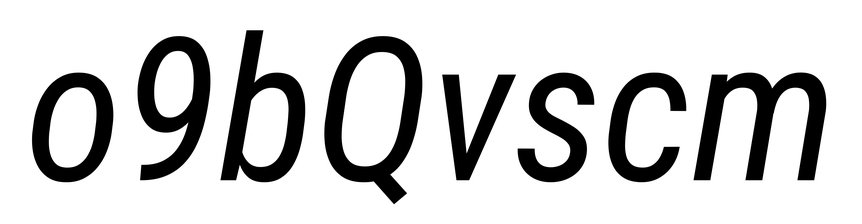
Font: Roboto-Italic_Condensed_Italic